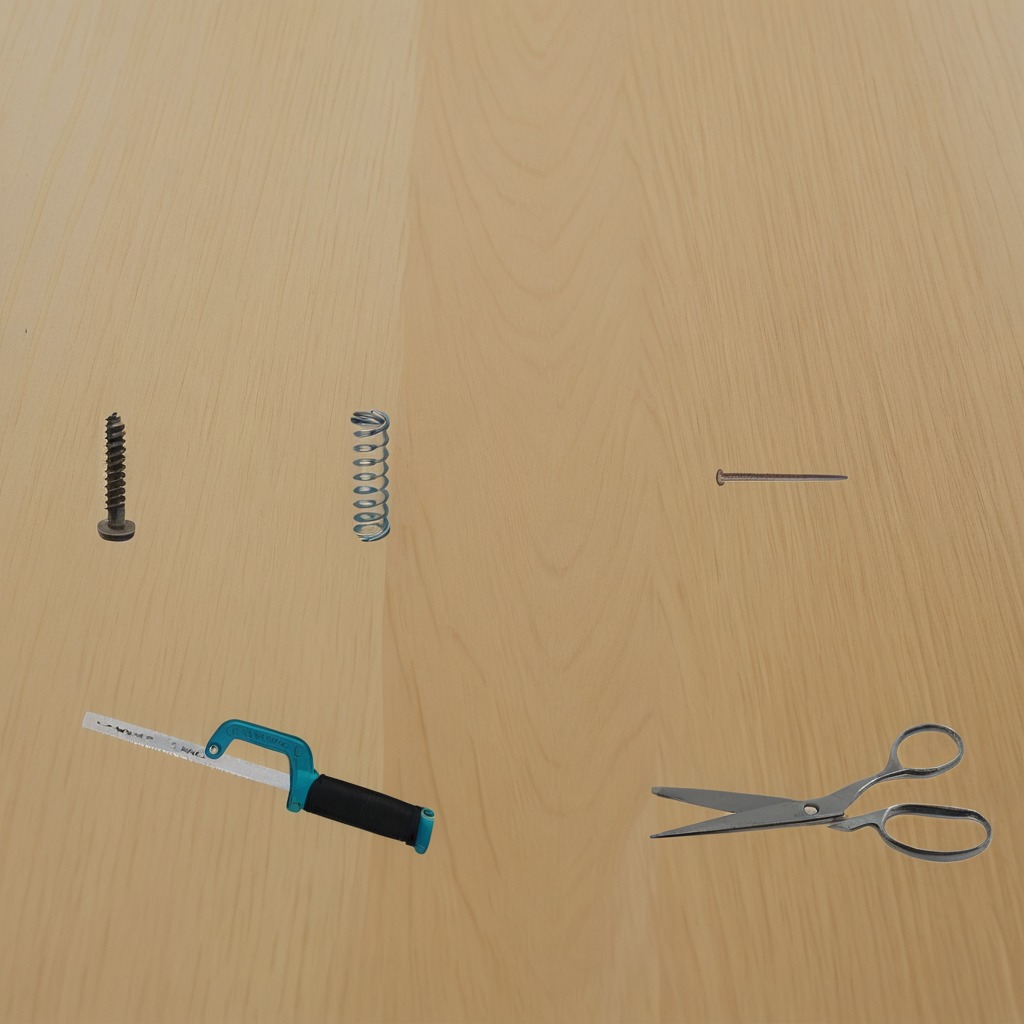
A machine screw, an iron nail, a coiled metal spring, a metal saw, and a pair of scissors are lying on the plywood surface.